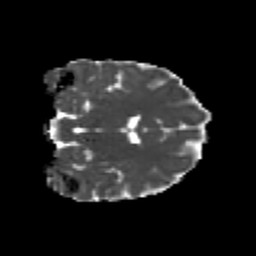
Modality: MD
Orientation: coronal
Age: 18
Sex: female
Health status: healthy
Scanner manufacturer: philips
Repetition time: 7.389 s
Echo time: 0.08599 s